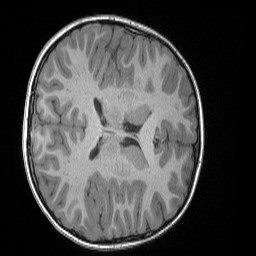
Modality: T1w
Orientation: axial
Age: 7
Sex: male
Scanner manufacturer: siemens
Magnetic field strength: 3 T
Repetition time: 1.65 s
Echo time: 0.00203 s